Question: Hi I use long time MS SQL and SQL Server Management Studio no I start with oracle and try some SQL command in Oracle browser but it hasn't any syntax highlighting.
It exist something like SQL Server Mamagement Studio for Oracle?

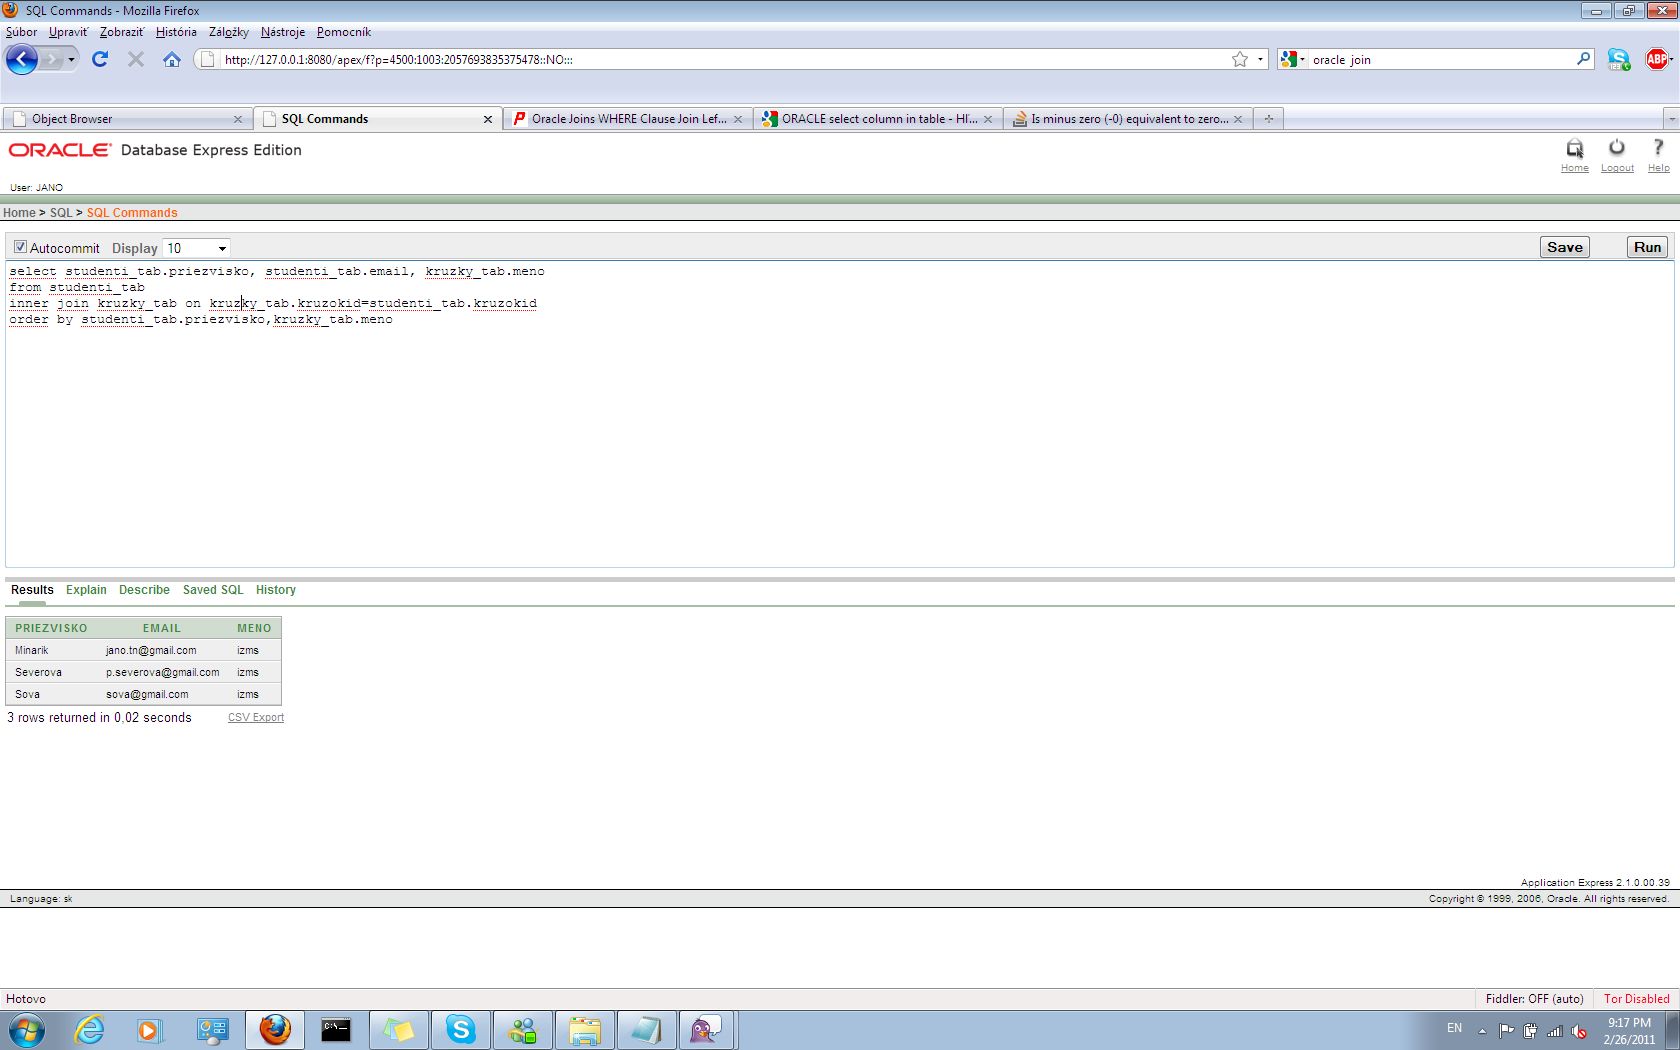
Answer: If you are happy with installing something locally (or at least unzipping it), go with Xavinou's suggestion of <URL> or one of the commercial IDEs such as TOAD or PL/SQL Developer